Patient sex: M
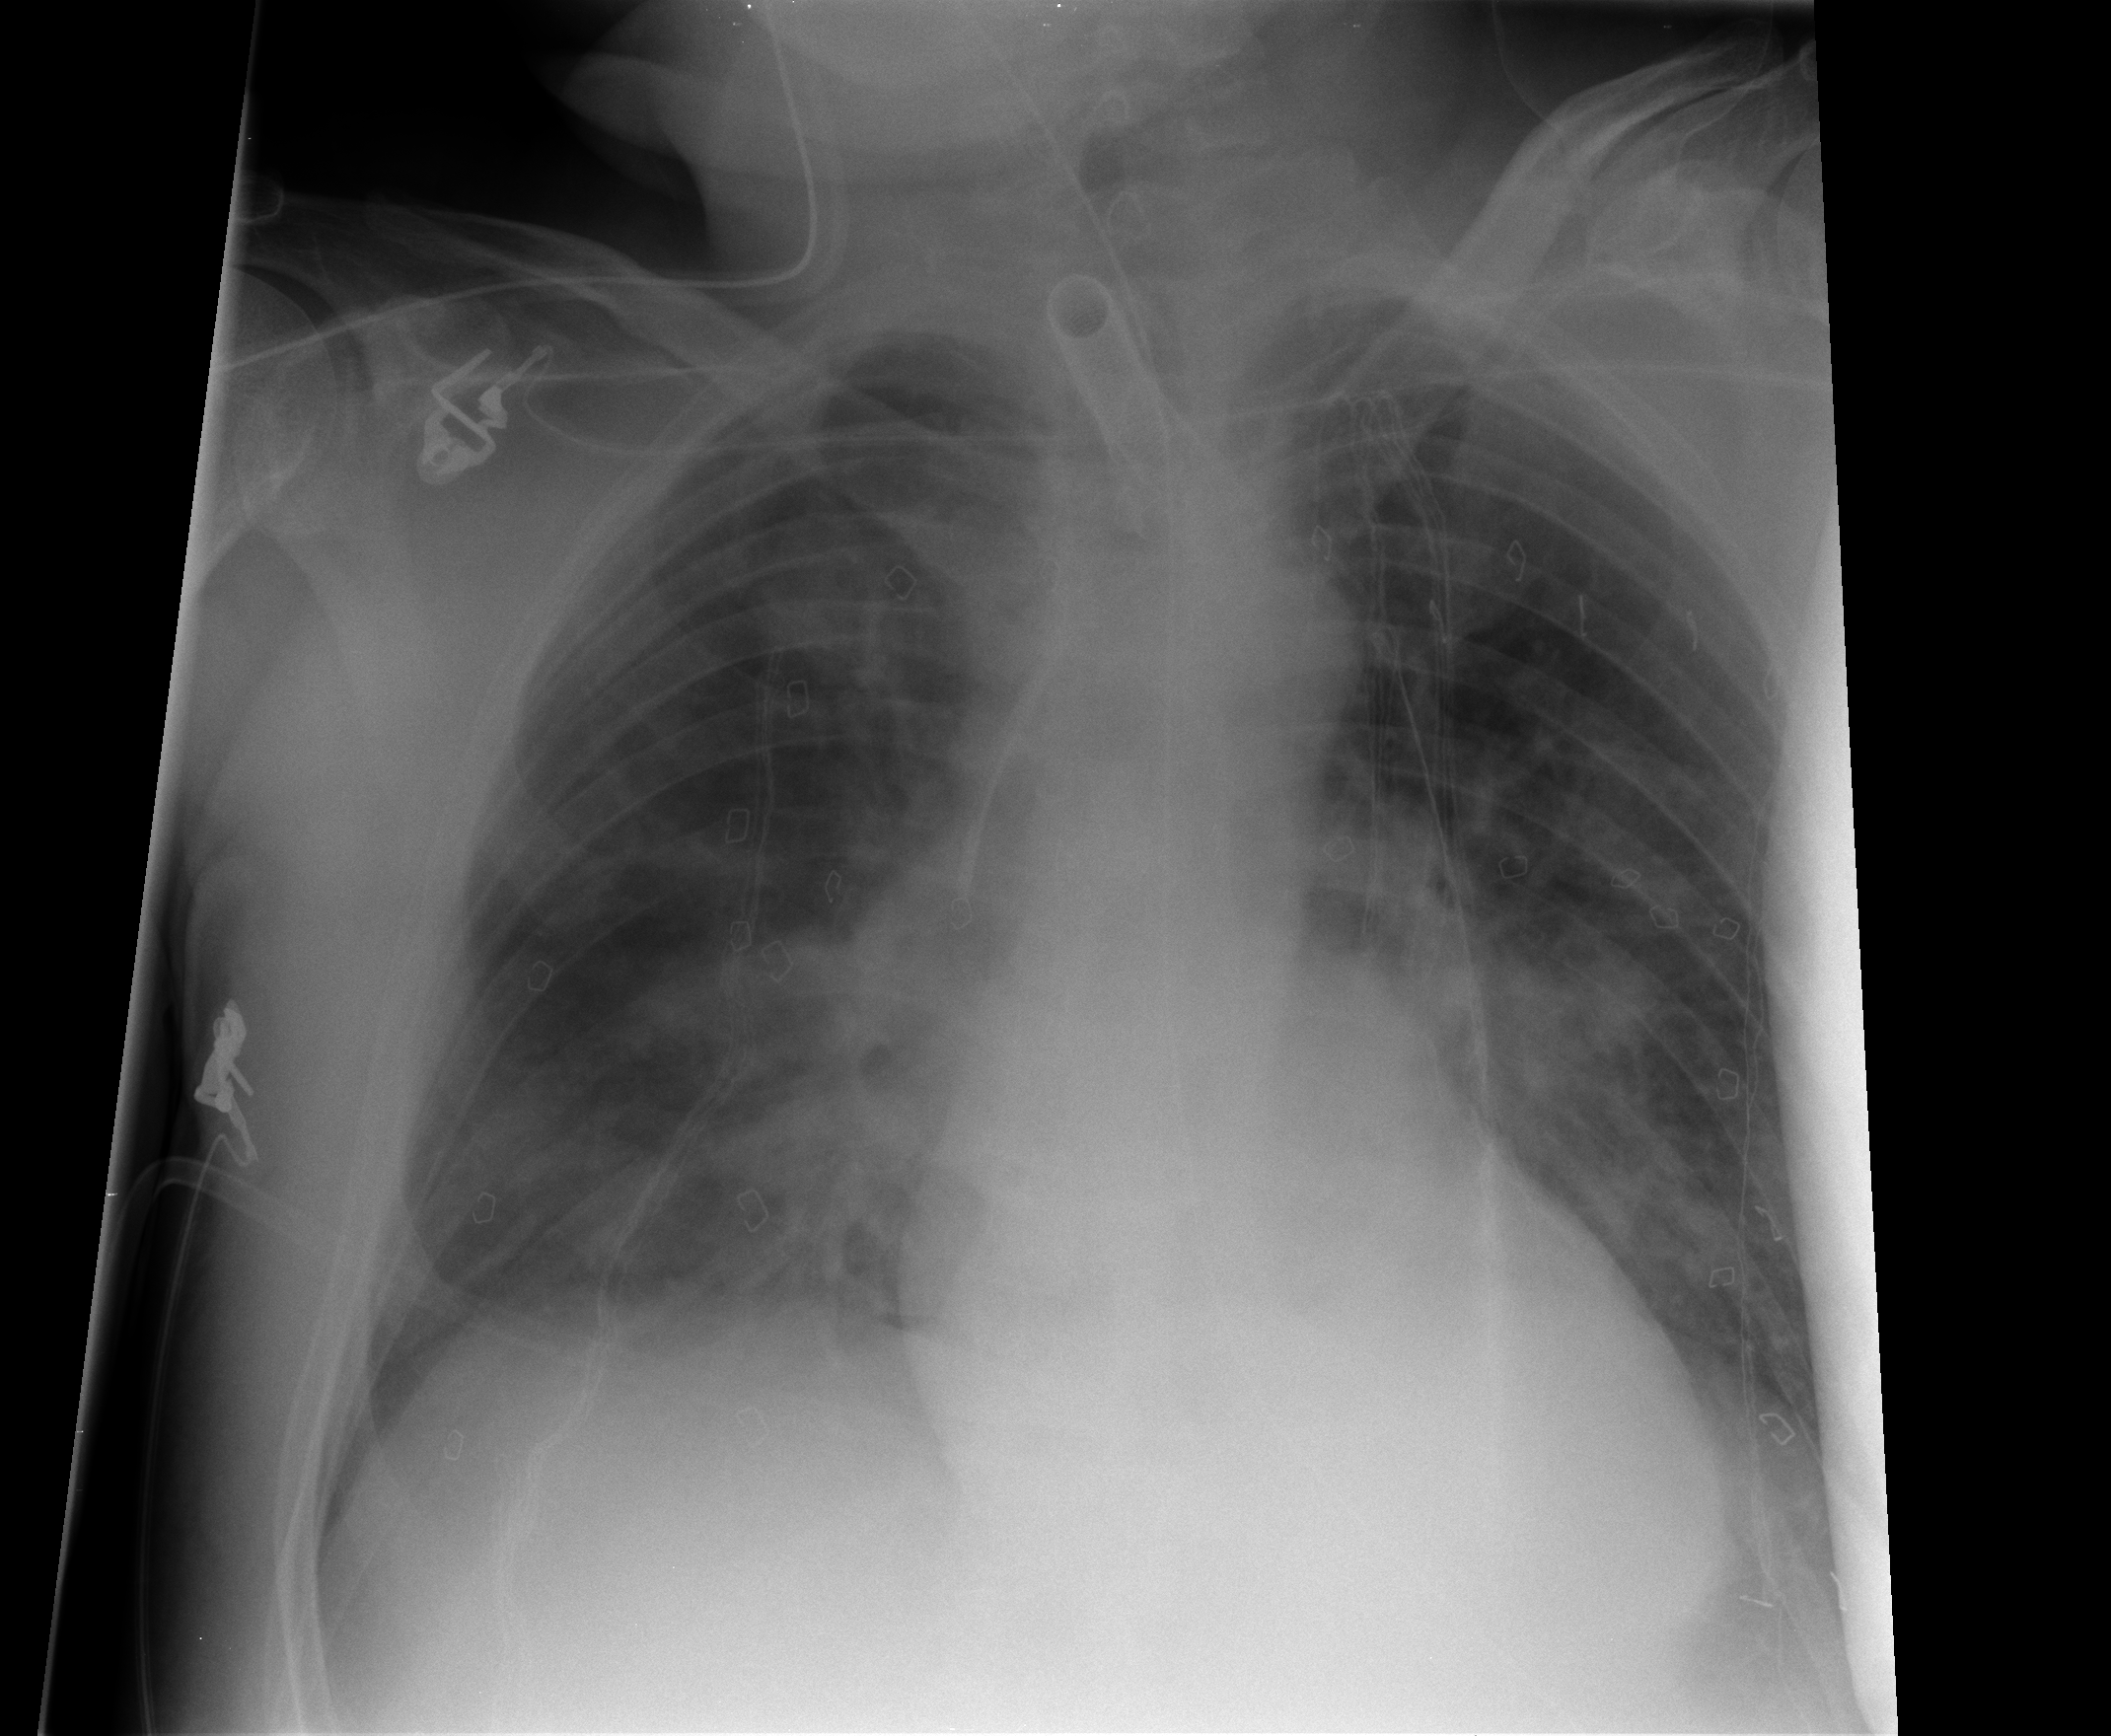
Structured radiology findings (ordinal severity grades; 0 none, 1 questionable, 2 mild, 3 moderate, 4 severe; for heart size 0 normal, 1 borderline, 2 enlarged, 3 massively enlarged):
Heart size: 0
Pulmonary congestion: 2
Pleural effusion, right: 0
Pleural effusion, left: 0
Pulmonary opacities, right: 2
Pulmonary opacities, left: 2
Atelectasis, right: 2
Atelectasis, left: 2